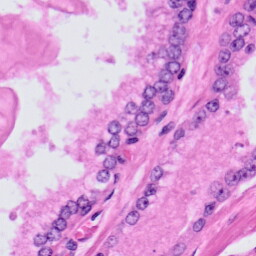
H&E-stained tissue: Prostate